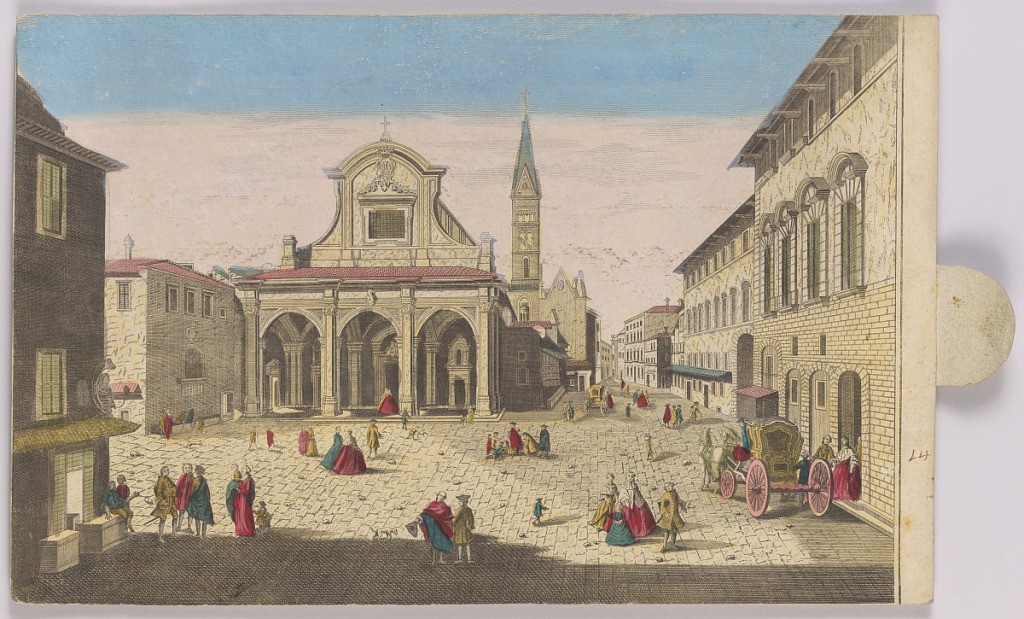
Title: Peep-Show Print
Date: mid-18th century
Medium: Engraving and brush and wash on paper
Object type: Print
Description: Peep-show print